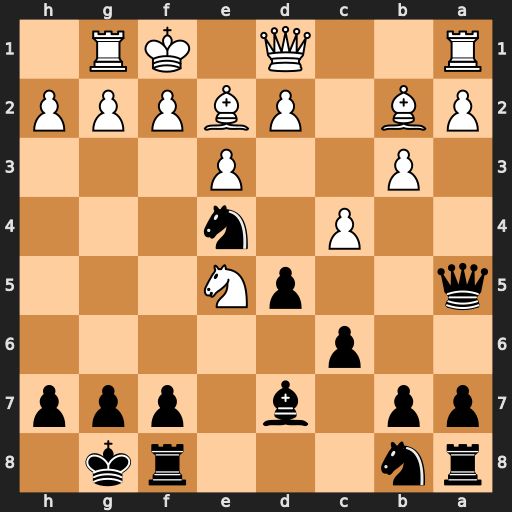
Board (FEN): rn3rk1/pp1b1ppp/2p5/q2pN3/2P1n3/1P2P3/PB1PBPPP/R2Q1KR1
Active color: b
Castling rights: -
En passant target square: -
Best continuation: Nxd2+ Qxd2 Qxd2